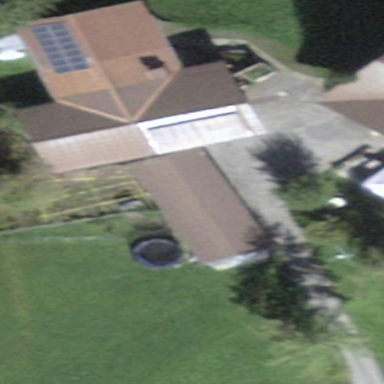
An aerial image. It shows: View of roof of building.